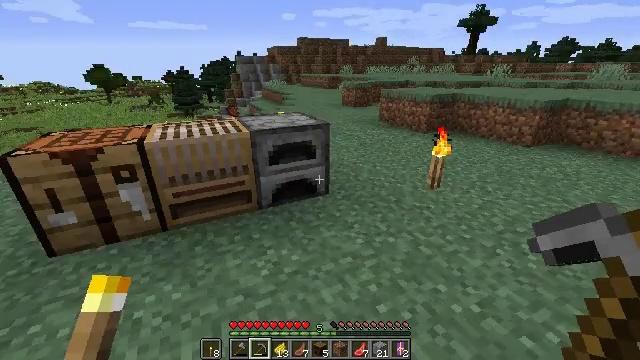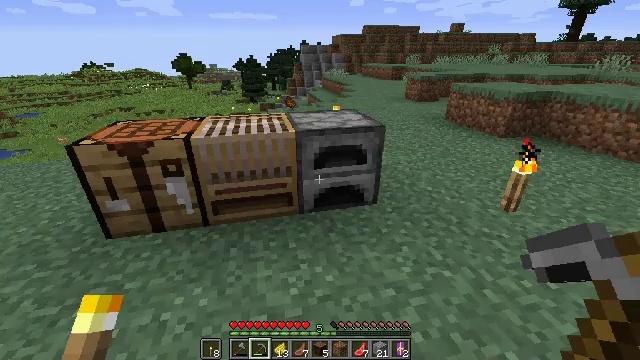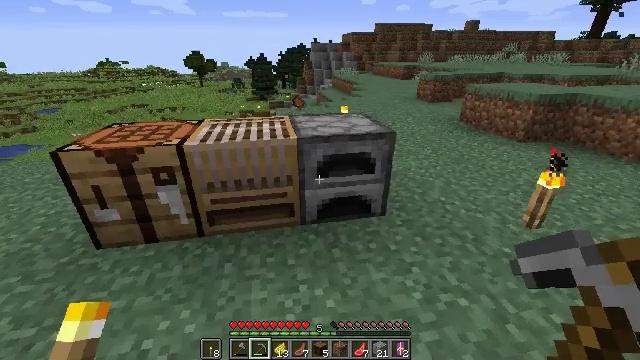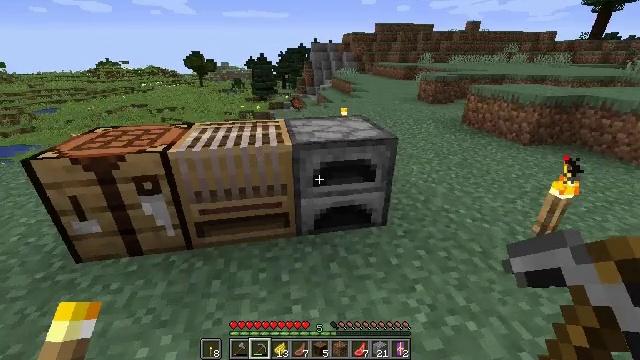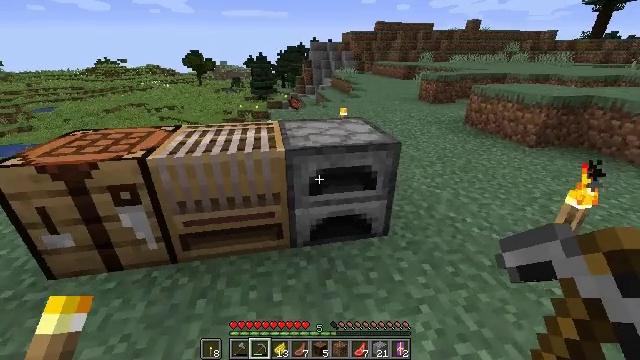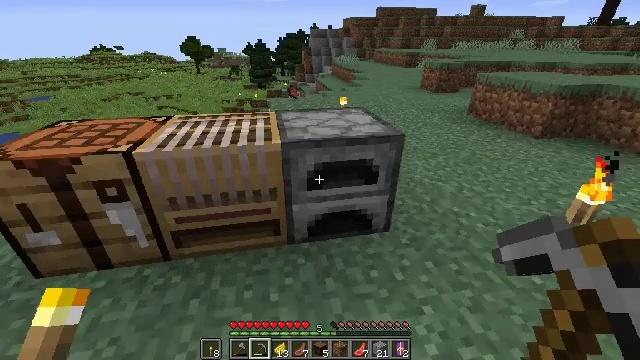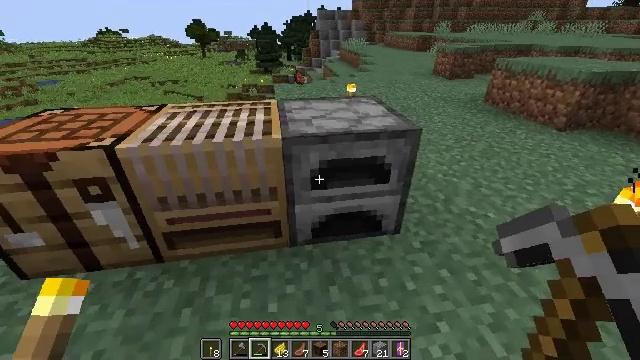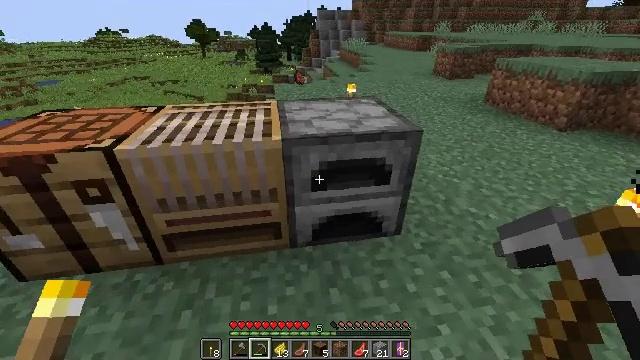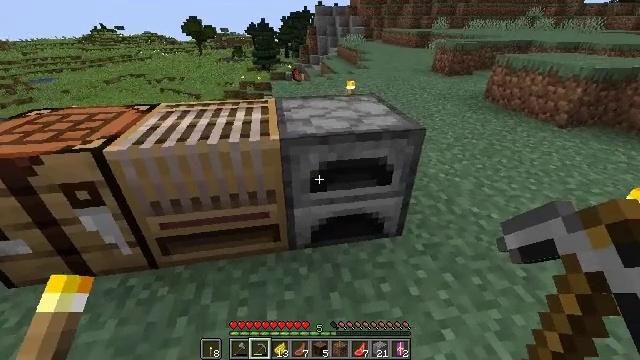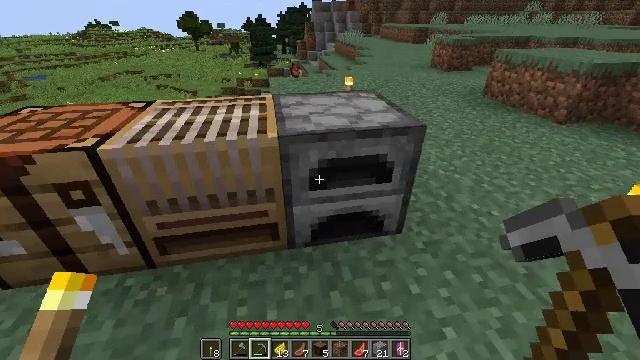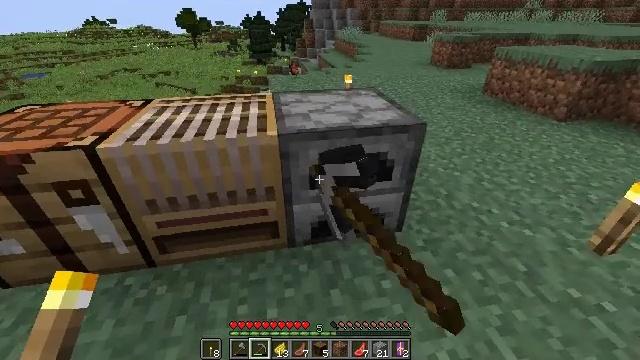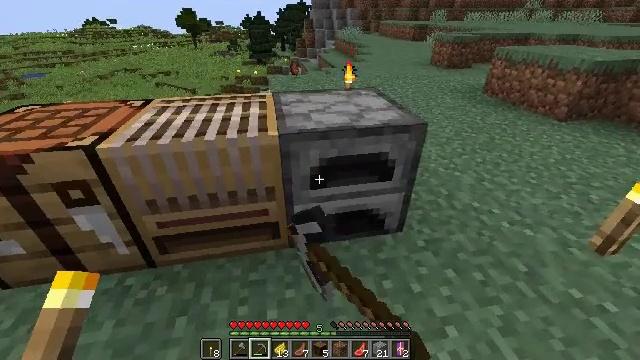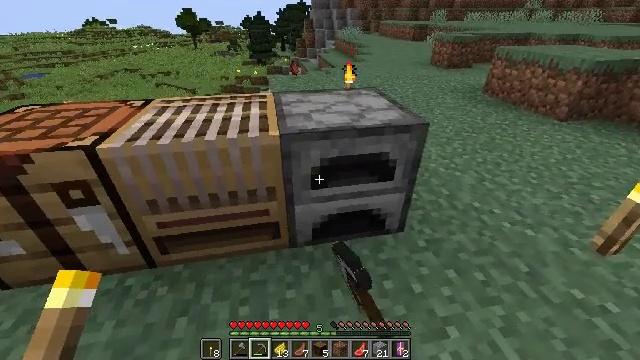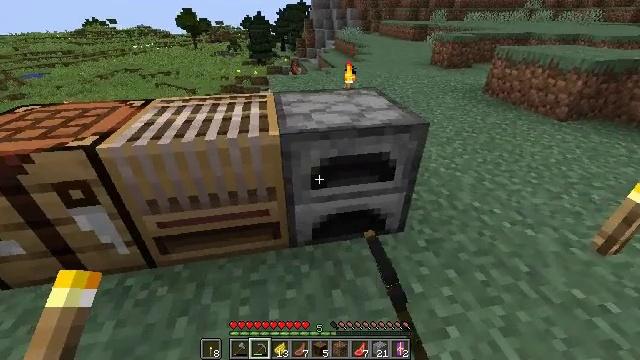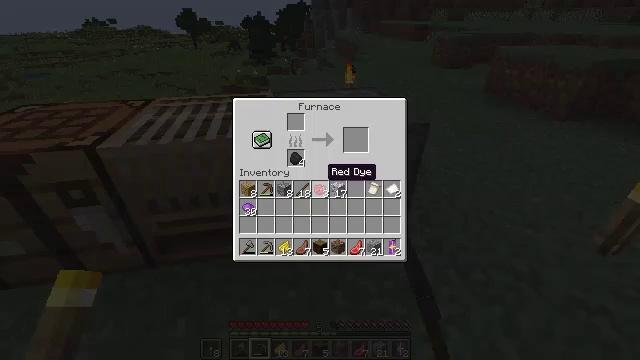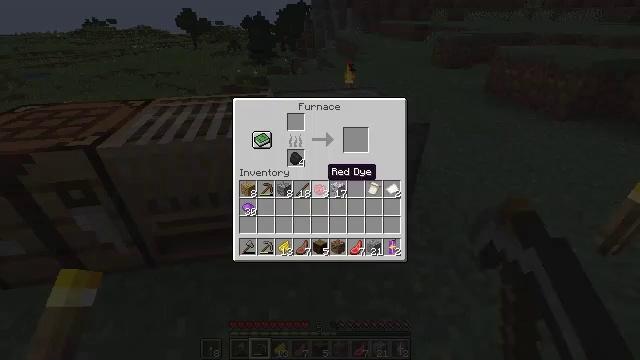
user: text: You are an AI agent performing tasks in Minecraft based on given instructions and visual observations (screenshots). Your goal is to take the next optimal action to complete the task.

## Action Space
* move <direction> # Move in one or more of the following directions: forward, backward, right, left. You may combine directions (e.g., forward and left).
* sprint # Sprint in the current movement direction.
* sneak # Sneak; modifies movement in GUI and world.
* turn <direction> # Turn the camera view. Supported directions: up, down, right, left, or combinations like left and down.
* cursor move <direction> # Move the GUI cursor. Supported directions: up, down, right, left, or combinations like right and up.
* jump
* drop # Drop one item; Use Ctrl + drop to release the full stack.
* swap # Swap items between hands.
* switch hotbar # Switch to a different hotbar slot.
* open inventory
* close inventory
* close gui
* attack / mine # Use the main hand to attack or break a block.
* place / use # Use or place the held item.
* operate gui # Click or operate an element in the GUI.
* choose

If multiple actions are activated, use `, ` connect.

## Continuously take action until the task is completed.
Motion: motion action
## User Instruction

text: Form polished diorite from diorite on the crafting table.
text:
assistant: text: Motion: move forward, turn left and down
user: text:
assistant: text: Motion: move forward, turn left
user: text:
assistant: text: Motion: move forward
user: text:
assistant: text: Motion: move forward
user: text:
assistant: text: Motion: move forward, turn down
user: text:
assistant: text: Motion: turn left and down
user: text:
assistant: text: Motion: no_op
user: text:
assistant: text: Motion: no_op
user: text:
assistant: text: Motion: use / place
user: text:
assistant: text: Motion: use / place
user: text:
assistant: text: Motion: use / place
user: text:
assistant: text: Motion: use / place
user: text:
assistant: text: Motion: no_op
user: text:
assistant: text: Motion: open gui
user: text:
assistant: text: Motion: no_op
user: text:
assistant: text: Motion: no_op
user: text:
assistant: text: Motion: no_op
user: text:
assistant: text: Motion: cursor move down
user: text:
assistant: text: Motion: no_op
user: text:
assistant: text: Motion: no_op
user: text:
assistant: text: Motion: no_op
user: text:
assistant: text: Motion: cursor move down
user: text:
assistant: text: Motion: cursor move right
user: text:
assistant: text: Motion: no_op
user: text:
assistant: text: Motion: cursor move right
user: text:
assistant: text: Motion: cursor move right
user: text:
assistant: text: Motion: no_op
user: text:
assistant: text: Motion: cursor move up
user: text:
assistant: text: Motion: no_op
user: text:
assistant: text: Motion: cursor move right